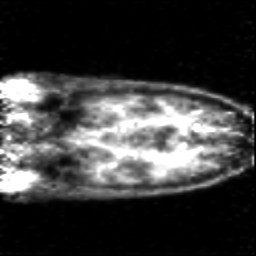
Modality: PET
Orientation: coronal
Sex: male
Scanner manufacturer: siemens